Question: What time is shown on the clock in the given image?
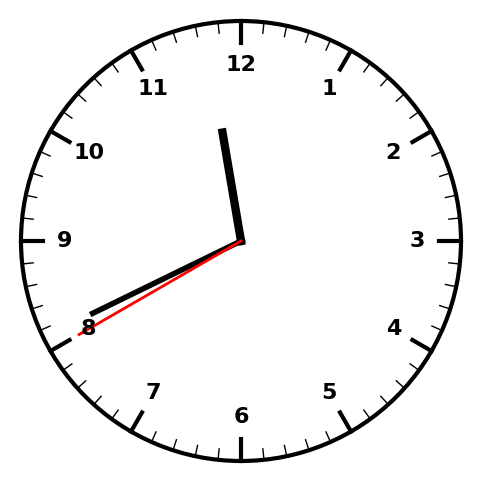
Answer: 11:40:40